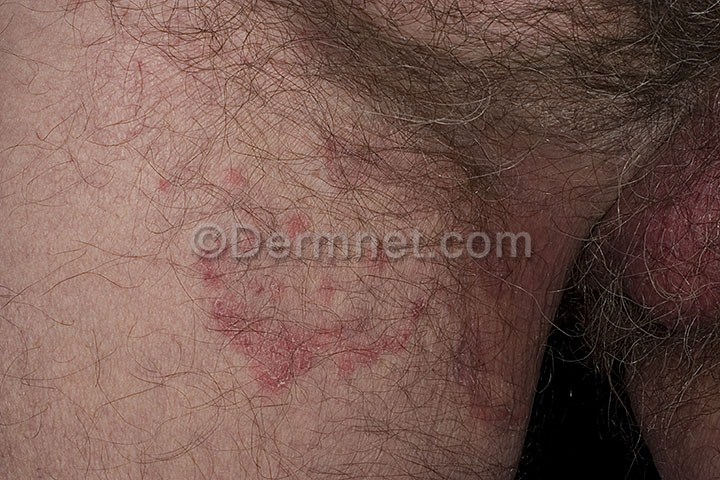
Disease: Tinea Ringworm Candidiasis and other Fungal Infections